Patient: sex F, age 71
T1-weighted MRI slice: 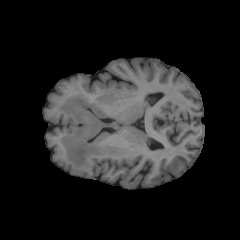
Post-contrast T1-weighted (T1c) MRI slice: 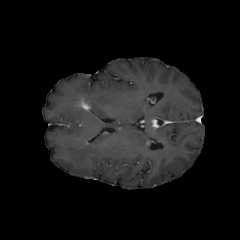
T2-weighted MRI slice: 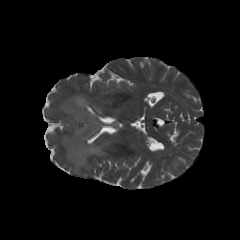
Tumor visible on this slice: yes
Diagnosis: Glioblastoma, IDH-wildtype
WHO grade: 4